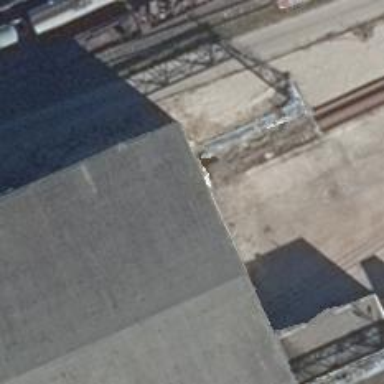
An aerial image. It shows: Abandoned railway.